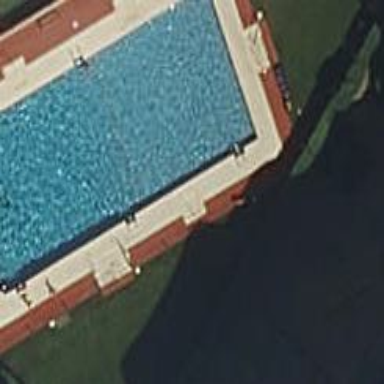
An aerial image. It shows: Swimming pool area designated for leisure and sport.